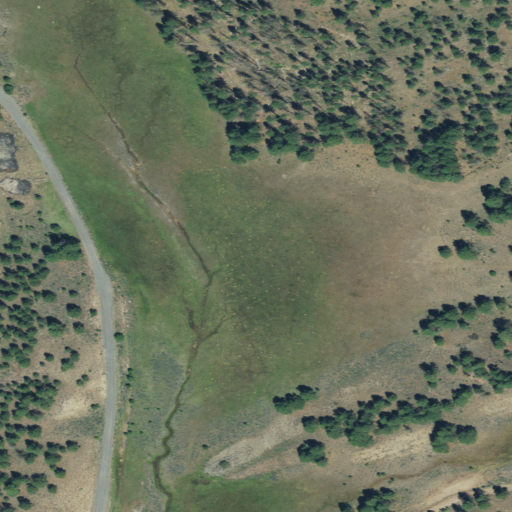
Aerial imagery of plain(s) in Oregon named Jackknife Flat containing shrub, evergreen forest, woody wetlands, and herbaceous wetlands